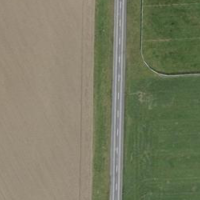
EUNIS habitat code: 52
Species observed at this site:
Tanacetum vulgare